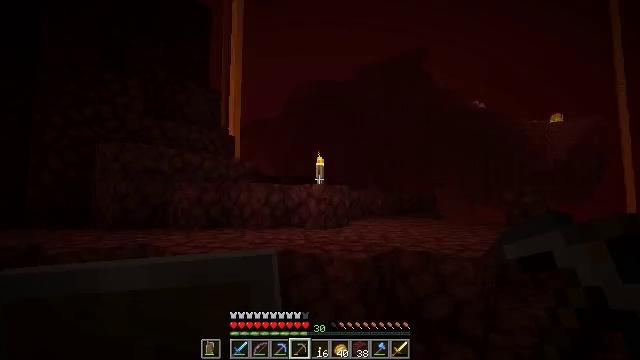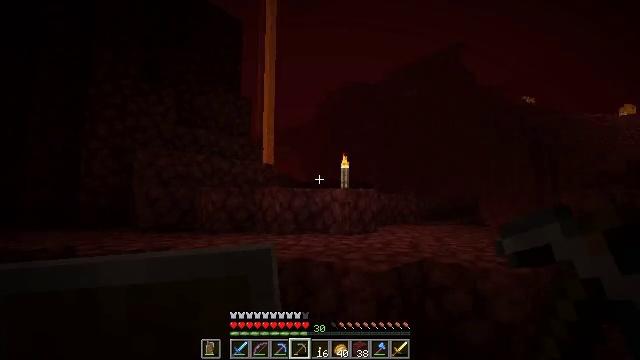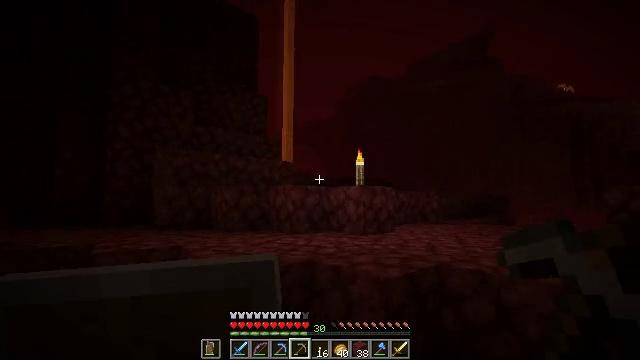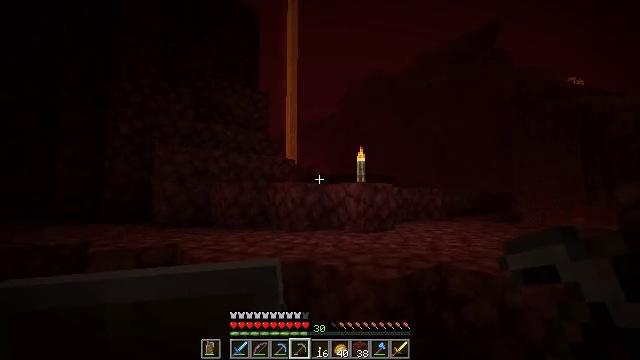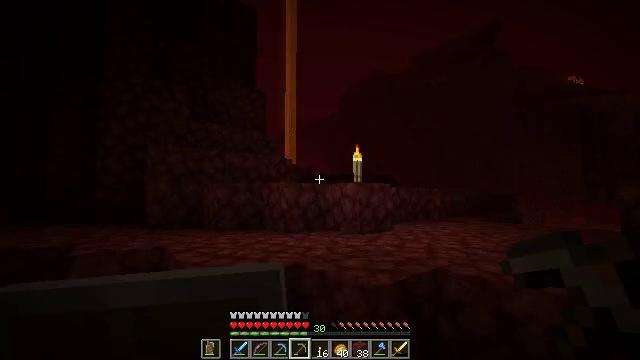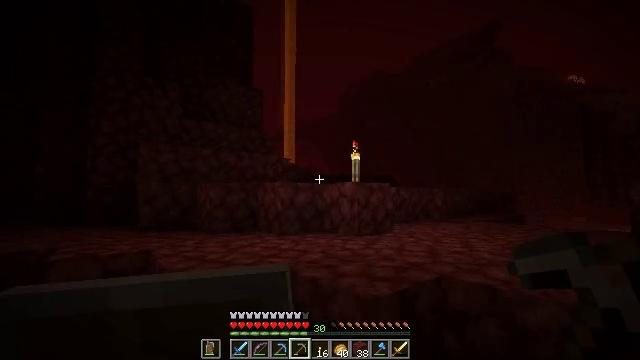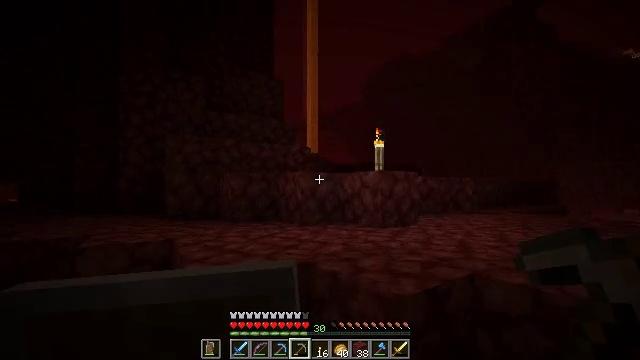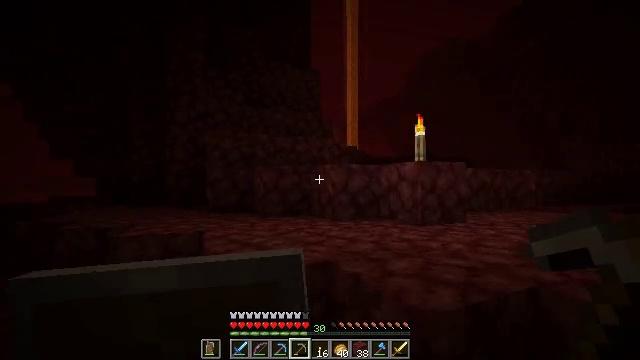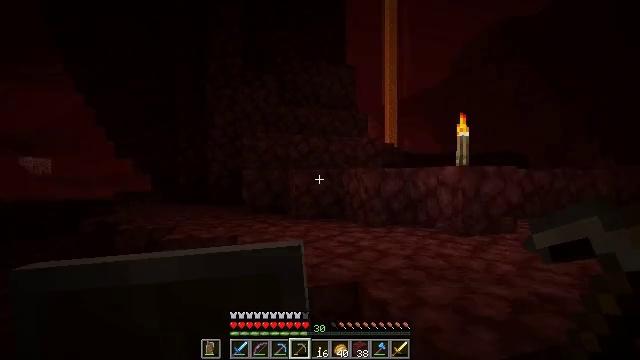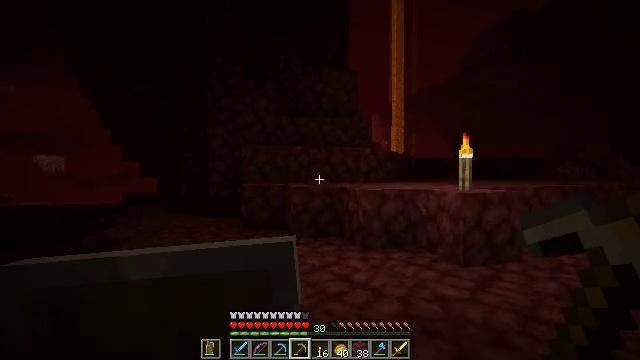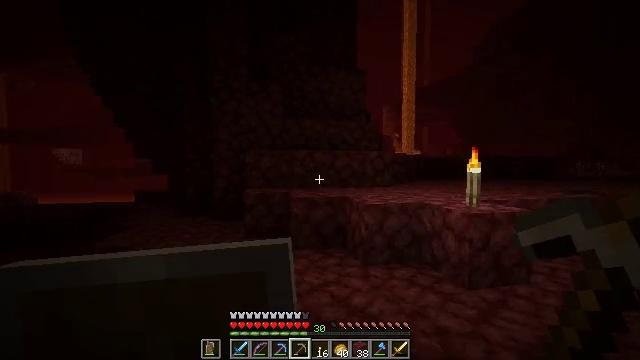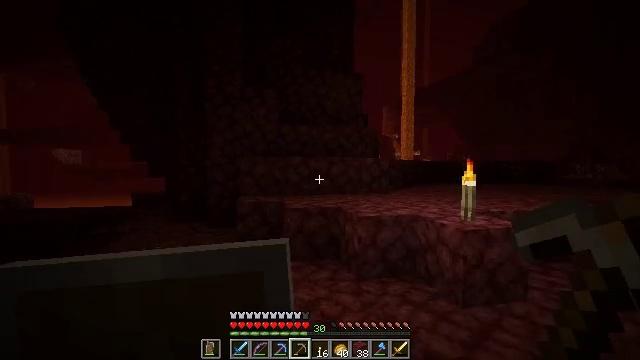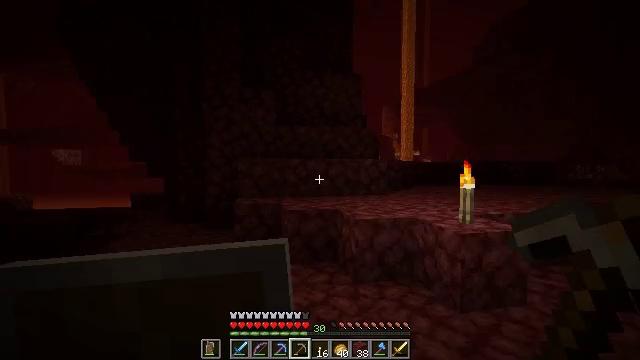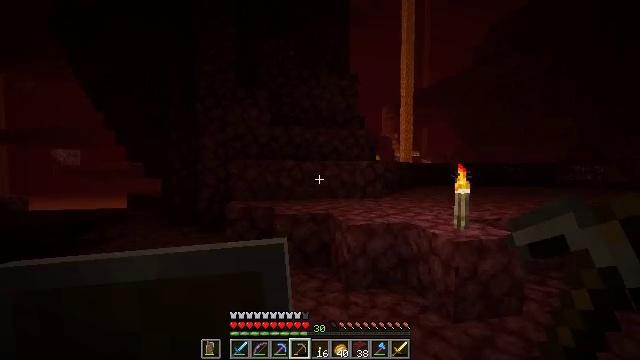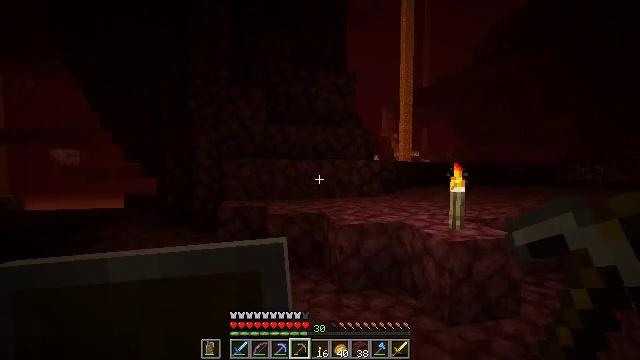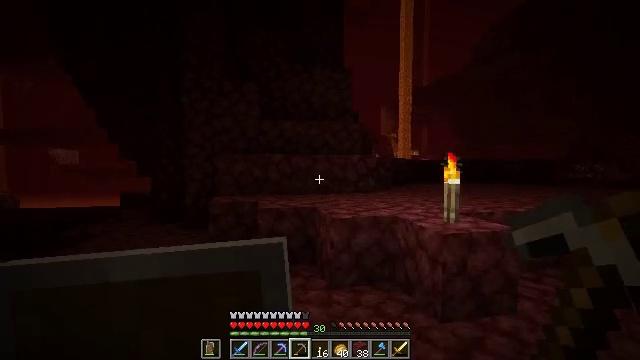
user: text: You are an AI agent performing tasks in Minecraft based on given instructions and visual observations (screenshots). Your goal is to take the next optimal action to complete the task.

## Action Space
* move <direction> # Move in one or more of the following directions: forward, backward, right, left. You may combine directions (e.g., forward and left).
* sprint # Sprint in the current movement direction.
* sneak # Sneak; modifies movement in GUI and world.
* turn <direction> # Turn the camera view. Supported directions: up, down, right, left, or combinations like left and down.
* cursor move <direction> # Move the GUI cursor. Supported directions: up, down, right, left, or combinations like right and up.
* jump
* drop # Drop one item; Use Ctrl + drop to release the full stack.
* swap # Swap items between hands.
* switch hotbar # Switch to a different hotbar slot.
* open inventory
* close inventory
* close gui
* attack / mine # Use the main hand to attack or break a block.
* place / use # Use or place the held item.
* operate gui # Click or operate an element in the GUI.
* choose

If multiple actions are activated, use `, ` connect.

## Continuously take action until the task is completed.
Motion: motion action
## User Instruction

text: Attack the netherrack to gather it.
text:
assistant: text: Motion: move forward and move right, turn left and up
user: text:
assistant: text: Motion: move forward and move right, turn left
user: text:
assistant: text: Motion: move forward and move right, turn left
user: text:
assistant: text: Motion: move forward
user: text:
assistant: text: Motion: move forward
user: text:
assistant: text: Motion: move forward and move right, turn left and down
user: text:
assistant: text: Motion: move forward and move right, turn left and down
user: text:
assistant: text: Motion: move forward and move right, turn left and down, jump
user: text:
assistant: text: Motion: move forward and move right, turn left, jump
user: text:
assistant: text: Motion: move forward and move right, turn left and down, jump
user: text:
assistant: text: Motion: move forward and move right, jump
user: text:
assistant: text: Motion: move forward and move right, jump
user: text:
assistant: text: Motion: move forward and move right
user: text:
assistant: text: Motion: move forward and move right
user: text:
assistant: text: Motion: move forward and move right
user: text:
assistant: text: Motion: move forward and move right
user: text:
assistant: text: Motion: move forward and move right, turn right
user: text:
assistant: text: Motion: move forward and move right, turn right
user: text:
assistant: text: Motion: move forward and move right
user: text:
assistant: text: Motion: move forward, turn right
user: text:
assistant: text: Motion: move forward, turn right
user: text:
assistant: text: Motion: move forward and move right, turn right, jump
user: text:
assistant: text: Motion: move forward and move right, jump
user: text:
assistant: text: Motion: move forward and move right, jump
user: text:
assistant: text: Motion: move forward and move right, jump
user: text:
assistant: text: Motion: move forward and move right
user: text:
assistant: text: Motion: move forward
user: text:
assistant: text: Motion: move forward
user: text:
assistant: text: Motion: move forward
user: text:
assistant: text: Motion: move forward, turn right